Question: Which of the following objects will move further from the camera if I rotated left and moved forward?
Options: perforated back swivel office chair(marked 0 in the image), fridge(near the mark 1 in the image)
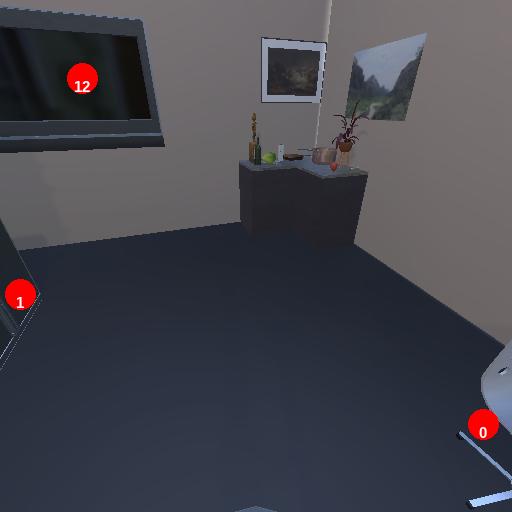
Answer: perforated back swivel office chair(marked 0 in the image)